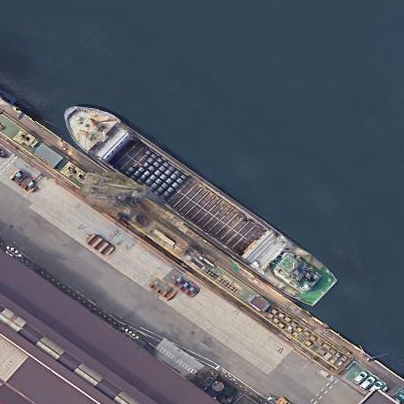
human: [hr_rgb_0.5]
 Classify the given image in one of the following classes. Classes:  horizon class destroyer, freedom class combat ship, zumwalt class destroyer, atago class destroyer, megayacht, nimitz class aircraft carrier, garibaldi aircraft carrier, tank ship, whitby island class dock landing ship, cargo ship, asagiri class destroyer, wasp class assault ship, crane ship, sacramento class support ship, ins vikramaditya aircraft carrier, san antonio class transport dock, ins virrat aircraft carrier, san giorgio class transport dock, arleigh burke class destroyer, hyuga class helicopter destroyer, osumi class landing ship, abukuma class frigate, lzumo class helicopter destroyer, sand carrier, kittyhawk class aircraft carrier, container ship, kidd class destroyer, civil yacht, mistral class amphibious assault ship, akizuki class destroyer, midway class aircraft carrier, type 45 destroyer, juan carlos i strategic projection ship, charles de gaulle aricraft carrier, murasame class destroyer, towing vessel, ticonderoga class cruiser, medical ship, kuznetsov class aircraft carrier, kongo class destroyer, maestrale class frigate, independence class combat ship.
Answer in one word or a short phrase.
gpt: Cargo ship